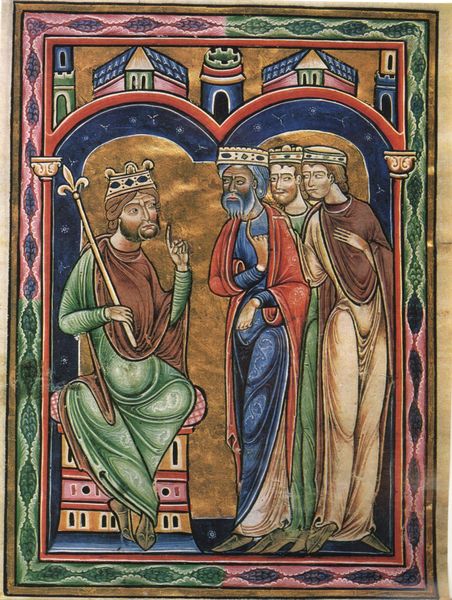
Titel: Psalter
Standort: Herstellungsort: (GB Nordengland) (EU - GB - Nordengland)
Institution: Copenhagen, Royal Library
Schlagwörter: blau, gemälde, himmel, umhang, gelb, grün, menschen, sitzen, stadt, braun, finger, männer, reden, schwarz, säule, säulen, weiss, haus, rot, versammlung, bart, bärte, augen, falten, herodes, rahmen, stehen, gold, drei, gewänder, krone, rosa, turm, beine, bein, bogen, stab, figuren, könig, thron, nasen, ornamente, verzierung, zinnen, bögen, sterne, illustration, herrscher, kapitelle, stäbe, christus, umhänge, mohr, könige, heilige, jerusalem, miniatur, kasper, zepter, kronen, weisen, buchmalerei, morgenland, fürsten, drei könige, melchior, kone, heilige könige, könig david, baltarsar